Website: macys
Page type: billing-address
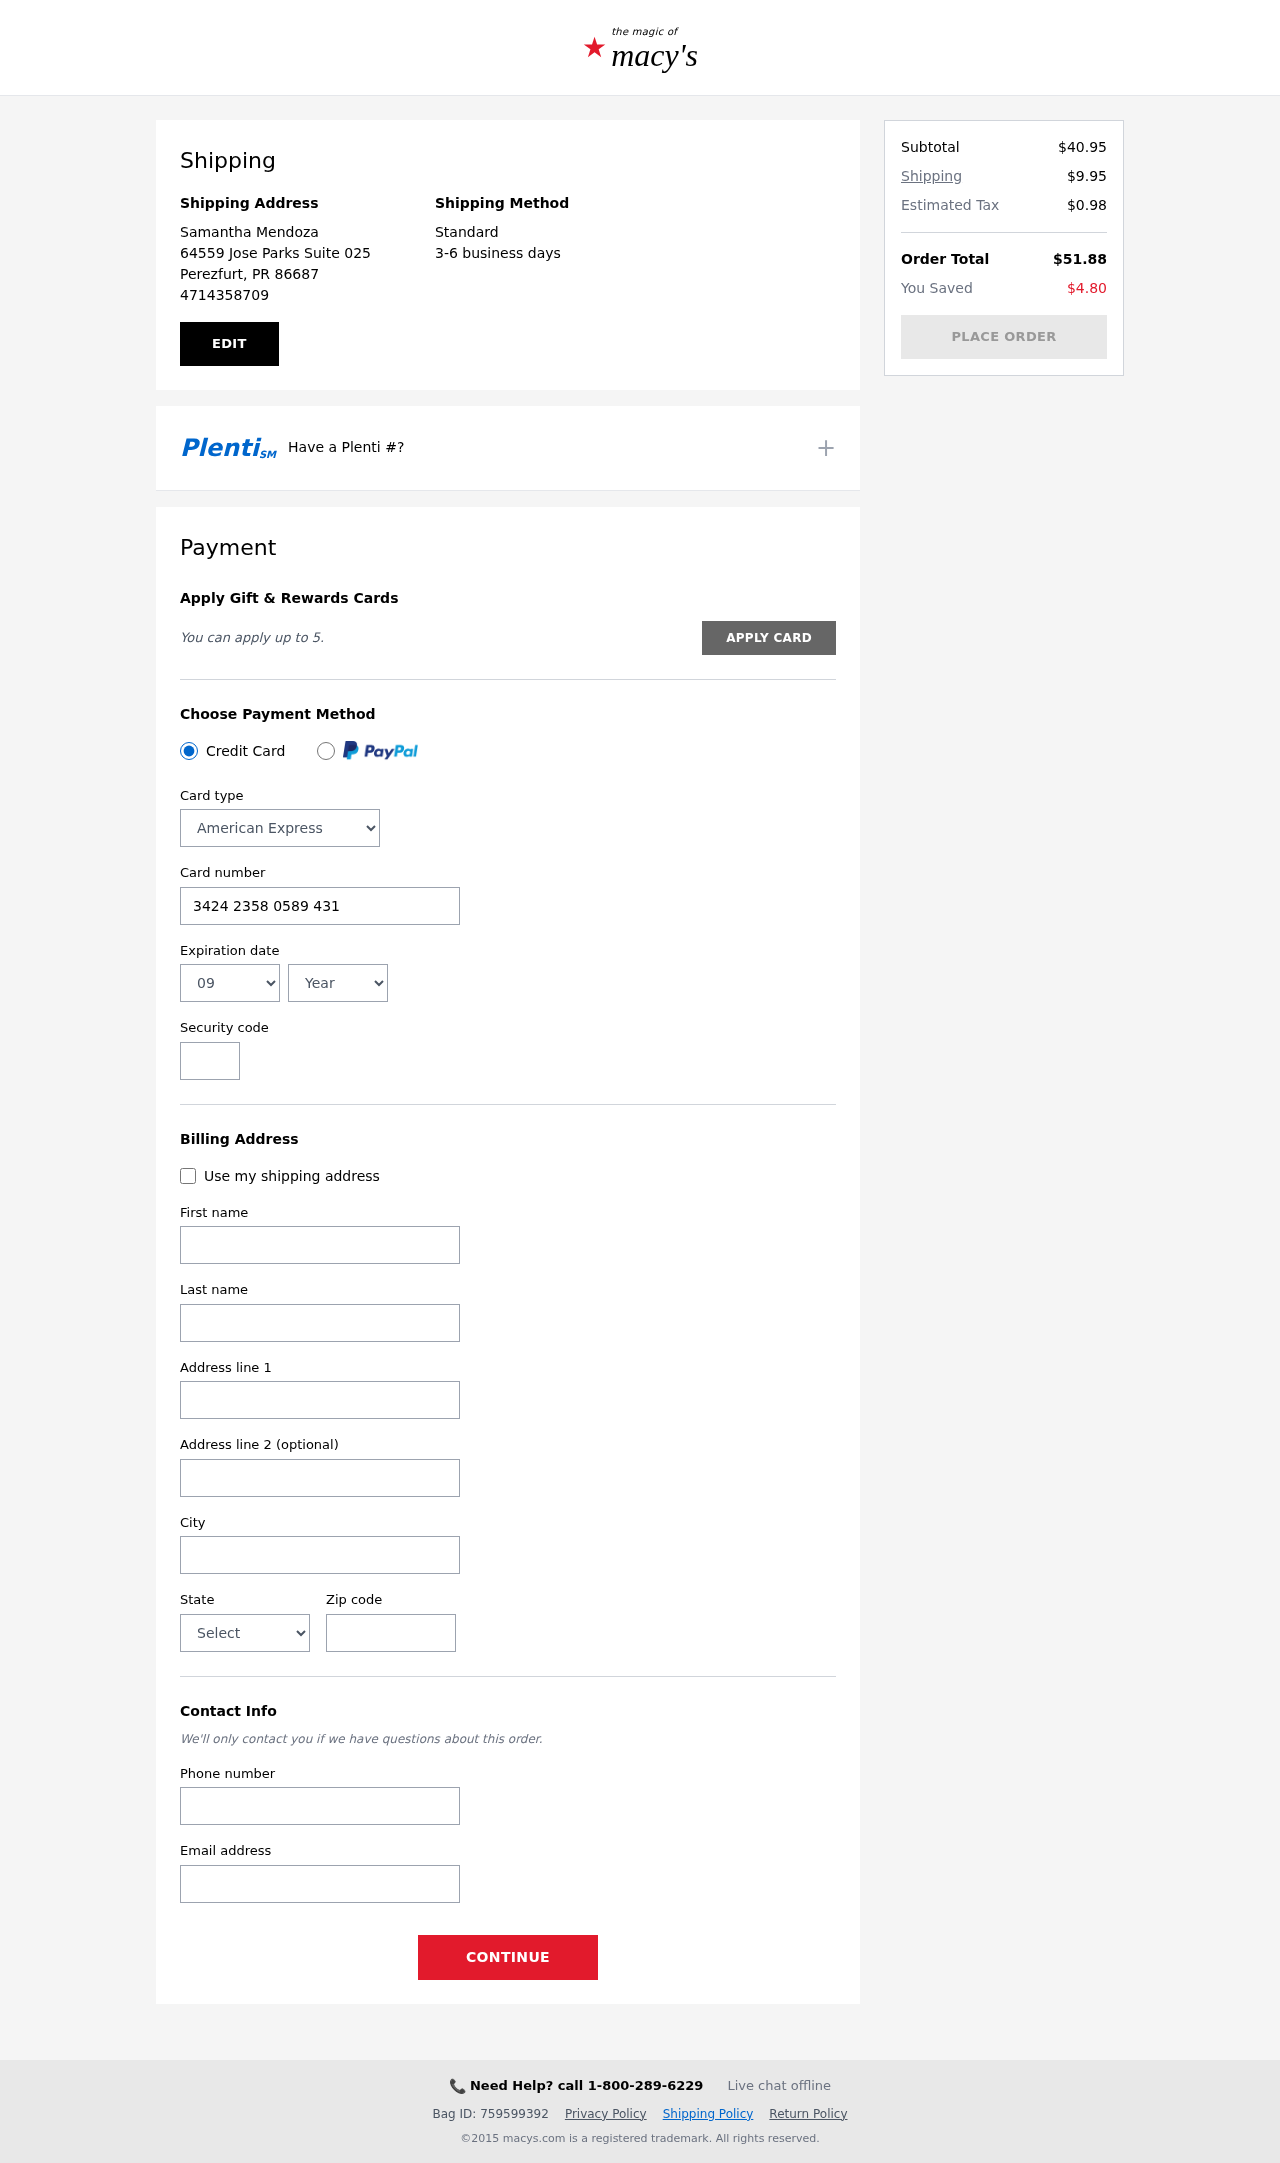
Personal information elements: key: PII_CARD_CVV
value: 2407
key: PII_CARD_EXPIRY_MONTH
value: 09
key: PII_CARD_EXPIRY_YEAR
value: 26
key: PII_CARD_NUMBER
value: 3424 2358 0589 431
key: PII_CARD_TYPE
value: American Express
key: PII_CITY
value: Perezfurt
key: PII_CITY_STATE_ZIP
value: Perezfurt, PR 86687
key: PII_EMAIL
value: samantha.mendoza@hotmail.com
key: PII_FIRSTNAME
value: Samantha
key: PII_FULLNAME
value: Samantha Mendoza
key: PII_LASTNAME
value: Mendoza
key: PII_PHONE
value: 4714358709
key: PII_POSTCODE
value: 86687
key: PII_STATE
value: PR
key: PII_STREET
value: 64559 Jose Parks Suite 025
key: PII_STREET2
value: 721 Rodriguez Track
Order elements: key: ORDER_SUBTOTAL
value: $40.95
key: ORDER_SHIPPING_COST
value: $9.95
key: ORDER_TAX
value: $0.98
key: ORDER_TOTAL
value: $51.88
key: ORDER_SAVINGS
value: $4.80